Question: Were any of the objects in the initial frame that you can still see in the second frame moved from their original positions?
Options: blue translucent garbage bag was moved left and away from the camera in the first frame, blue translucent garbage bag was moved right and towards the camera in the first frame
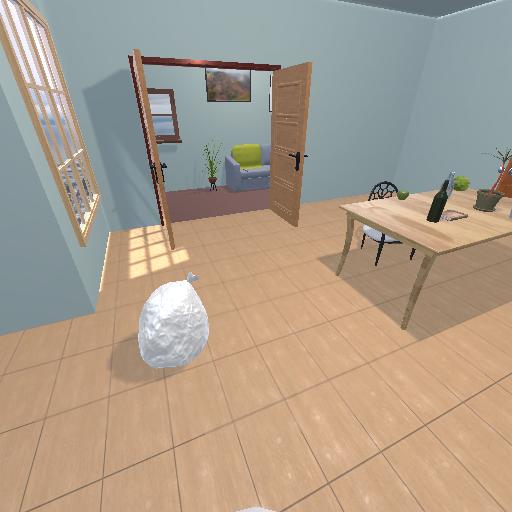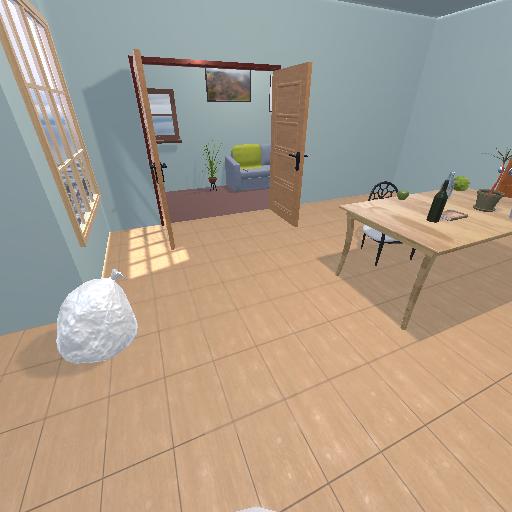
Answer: blue translucent garbage bag was moved left and away from the camera in the first frame